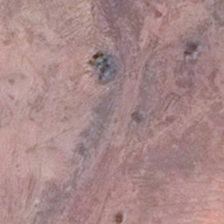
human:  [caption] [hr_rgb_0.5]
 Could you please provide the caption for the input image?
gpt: the bare land does not grow any plant .

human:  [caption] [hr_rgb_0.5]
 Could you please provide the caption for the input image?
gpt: the bare land does not grow any plant .

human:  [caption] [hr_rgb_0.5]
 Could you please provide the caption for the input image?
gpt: there is a house on the bare land .

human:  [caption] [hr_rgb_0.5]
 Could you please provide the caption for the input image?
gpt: there is a house on the bare land .

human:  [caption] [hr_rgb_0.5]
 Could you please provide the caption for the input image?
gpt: there is a house on the bare land .